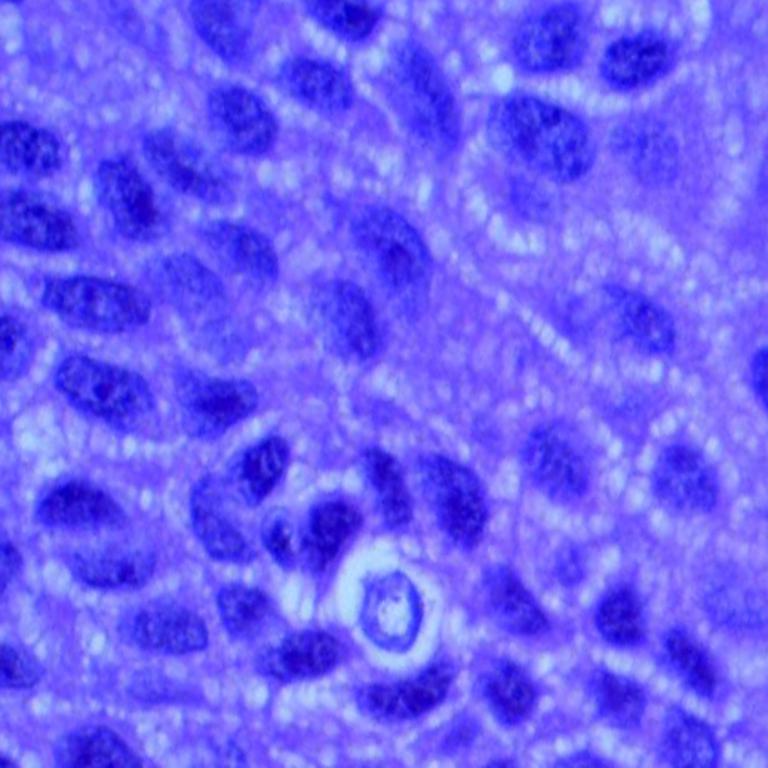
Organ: lung
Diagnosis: squamous carcinomas